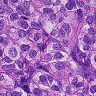
Metastatic tissue present: yes